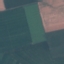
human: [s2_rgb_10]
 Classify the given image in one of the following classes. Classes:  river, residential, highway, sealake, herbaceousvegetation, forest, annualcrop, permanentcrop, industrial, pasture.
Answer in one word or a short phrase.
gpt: AnnualCrop